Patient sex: M
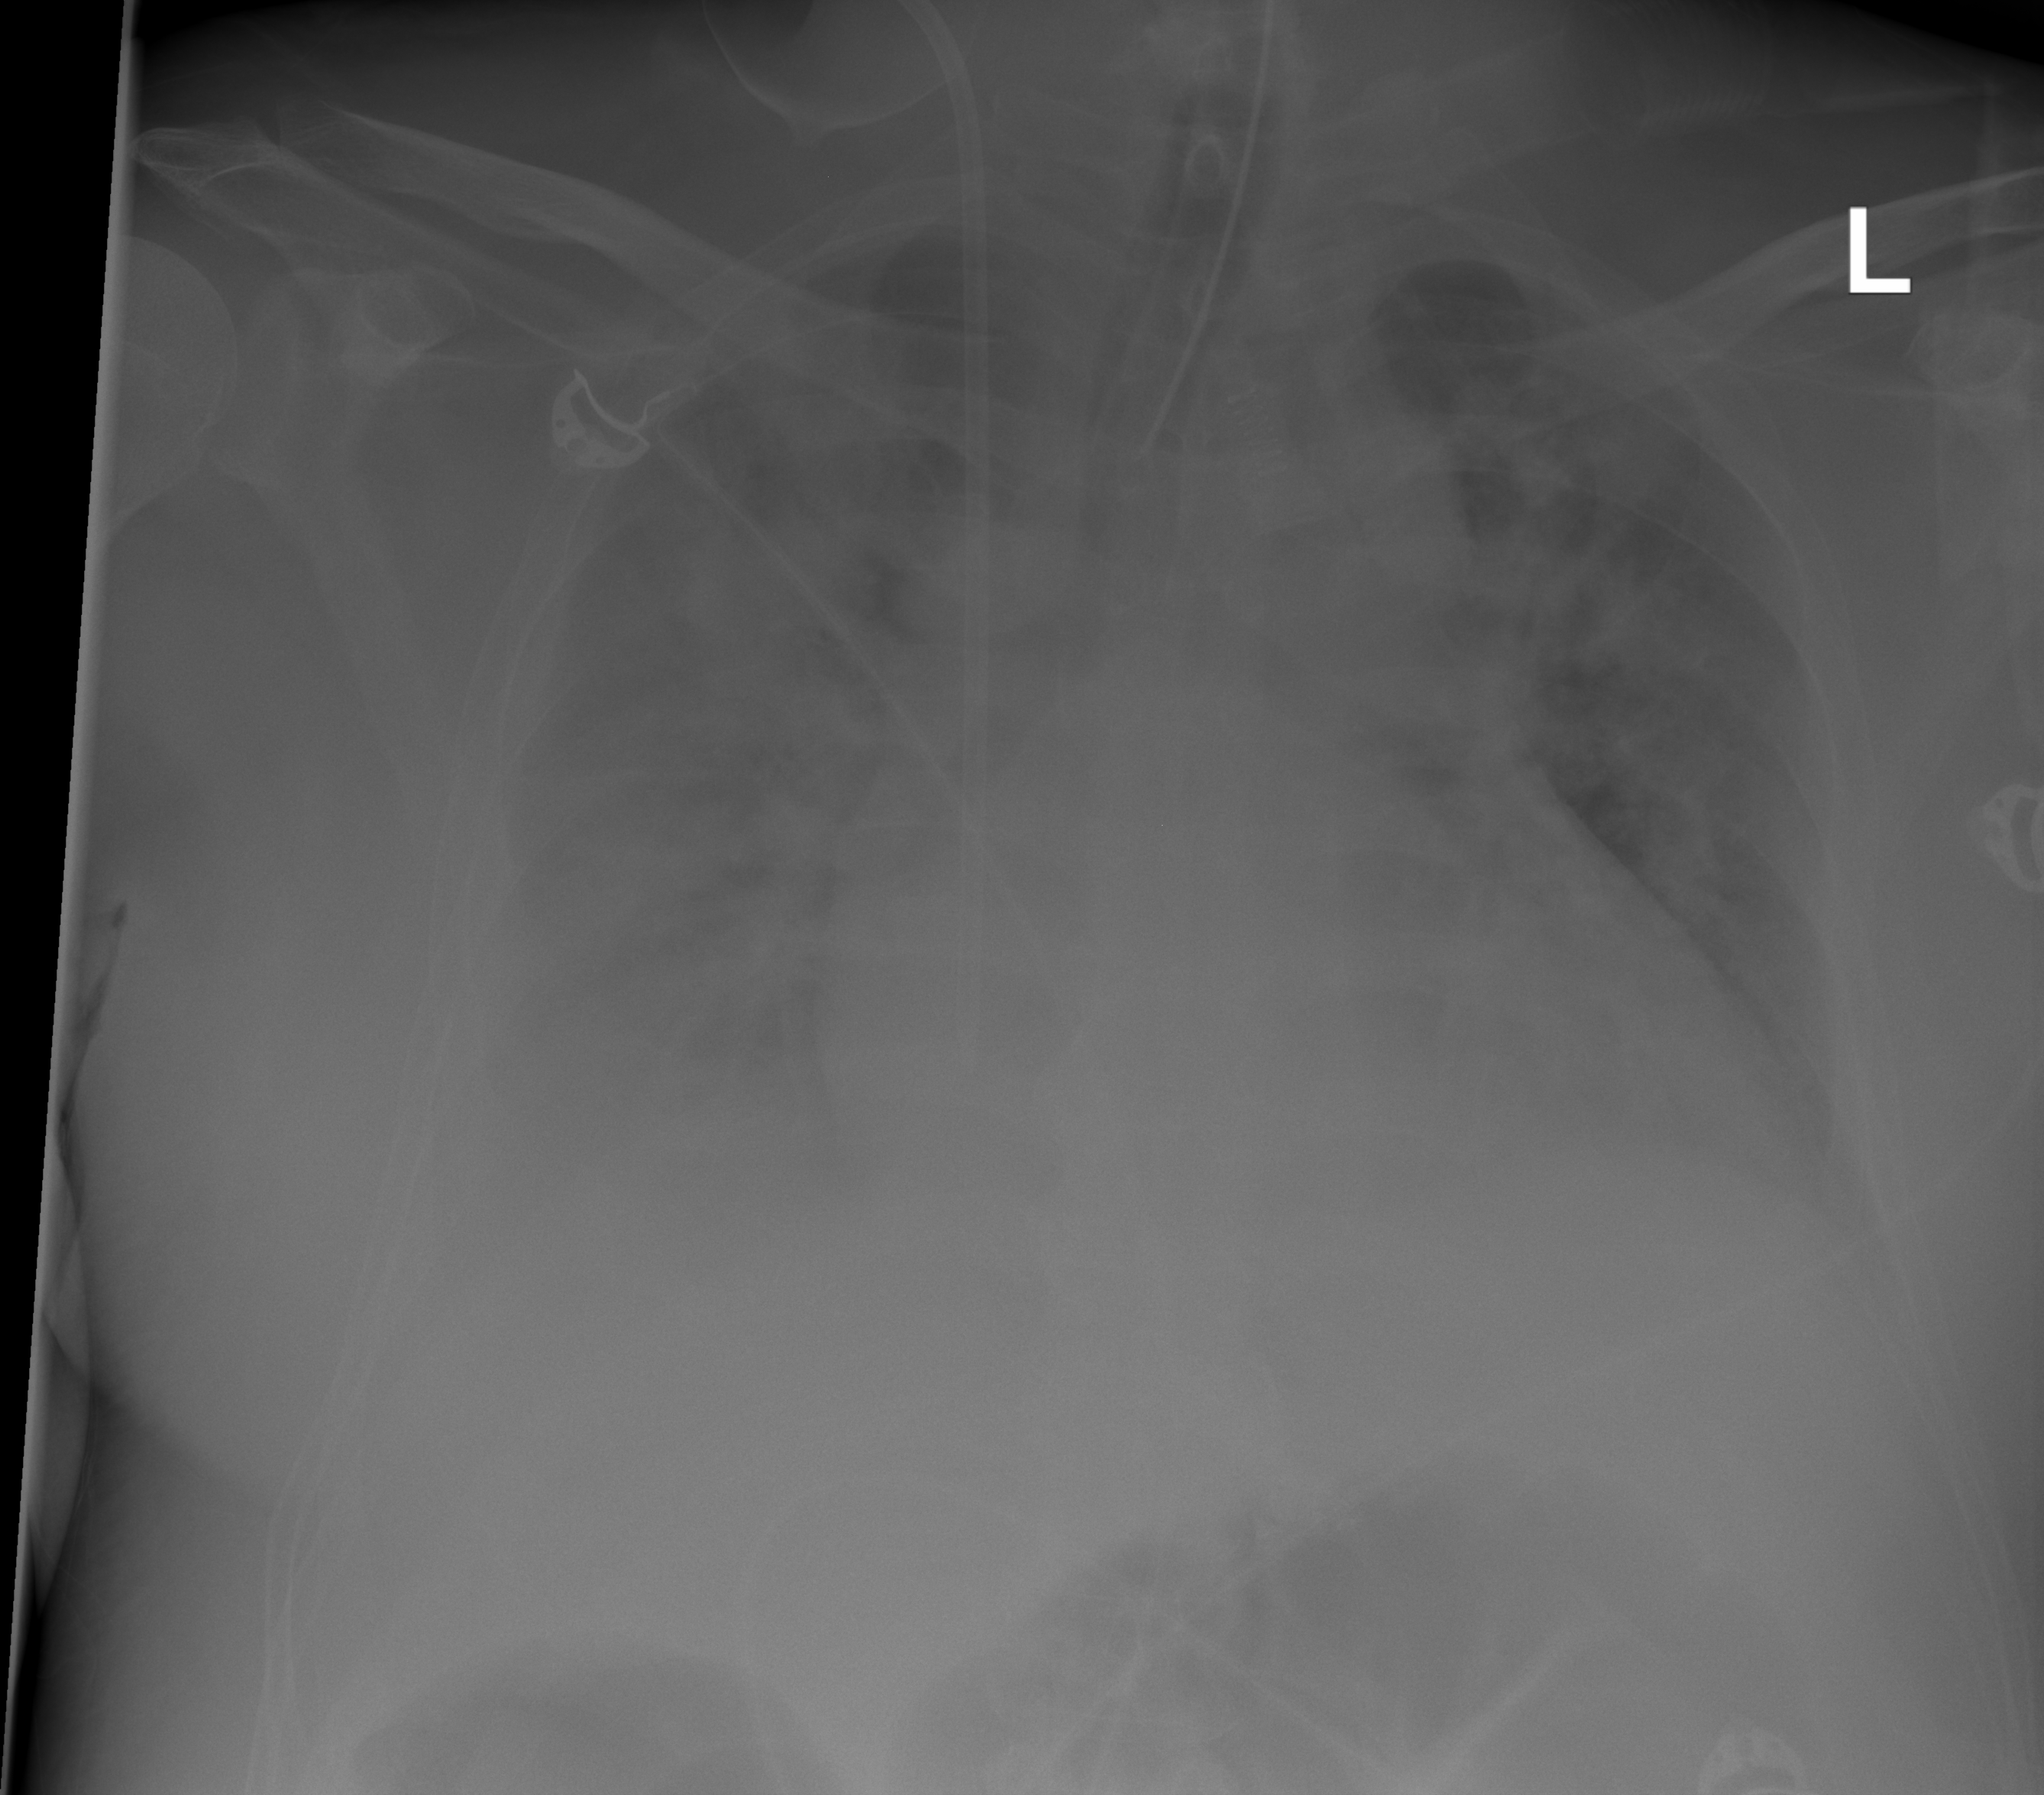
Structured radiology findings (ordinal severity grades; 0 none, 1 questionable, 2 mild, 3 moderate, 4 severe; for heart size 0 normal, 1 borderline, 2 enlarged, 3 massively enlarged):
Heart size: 2
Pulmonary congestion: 2
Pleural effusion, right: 3
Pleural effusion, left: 3
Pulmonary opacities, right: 2
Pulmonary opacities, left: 2
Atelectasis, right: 2
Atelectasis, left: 2